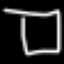
Label: square